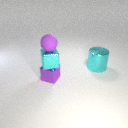
small purple metal cube in front of large cyan metal cylinder